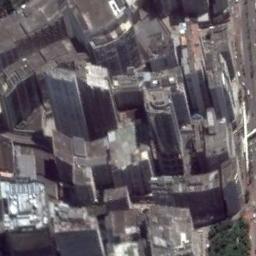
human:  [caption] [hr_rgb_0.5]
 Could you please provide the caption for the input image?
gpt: The commercial area is consist of many tall buildings .

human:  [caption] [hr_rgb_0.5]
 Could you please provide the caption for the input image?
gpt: A commercial area has lots of buildings of different heights .

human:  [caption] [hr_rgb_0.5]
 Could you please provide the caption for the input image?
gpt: In a business district there are many buildings of different heights and heights and several roads with many cars and some trees .

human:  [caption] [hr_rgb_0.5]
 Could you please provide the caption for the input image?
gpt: The building is in a square area .

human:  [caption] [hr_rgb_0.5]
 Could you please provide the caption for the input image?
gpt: There are many buildings of different heights on a commercial area .